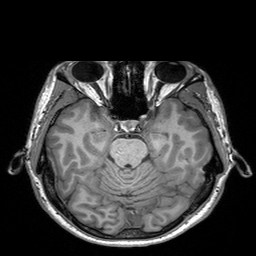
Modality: T1w
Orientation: coronal